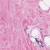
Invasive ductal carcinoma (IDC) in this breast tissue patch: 0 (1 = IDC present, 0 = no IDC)